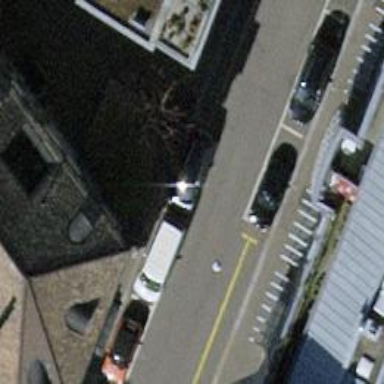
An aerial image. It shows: Parking lane.